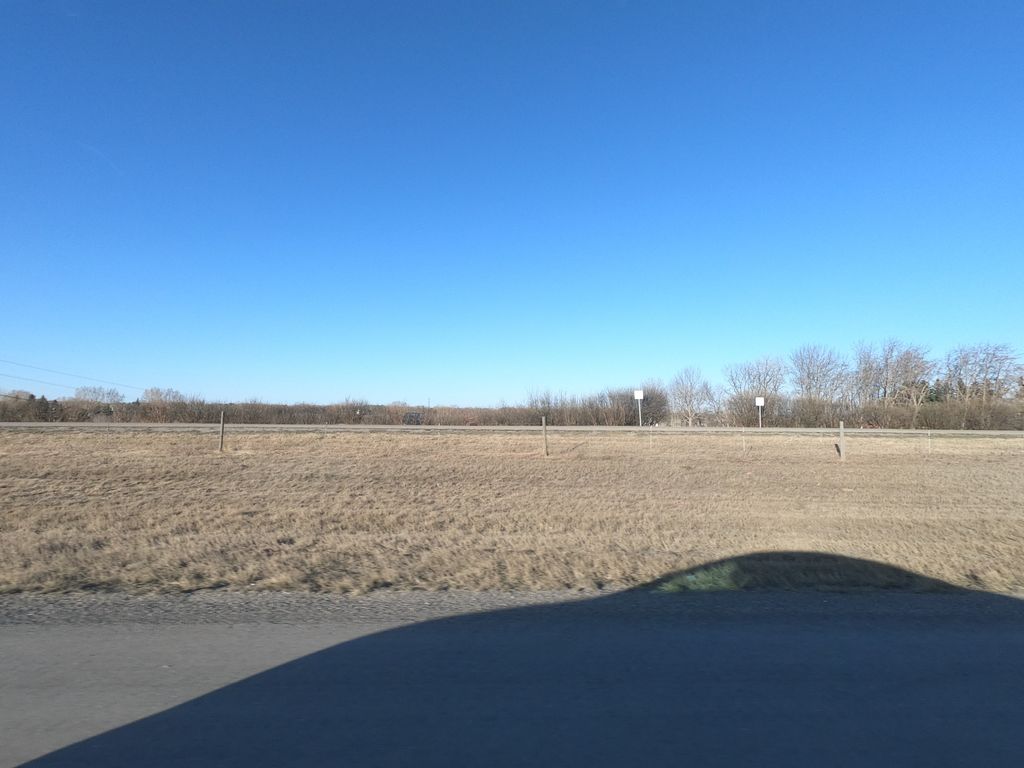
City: calgary